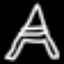
Label: The Eiffel Tower